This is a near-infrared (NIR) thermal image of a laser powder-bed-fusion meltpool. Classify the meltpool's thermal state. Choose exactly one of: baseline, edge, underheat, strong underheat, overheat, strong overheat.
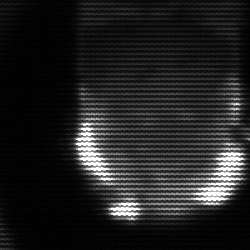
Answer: baseline